Aerial crown-view tile of a tropical tree (Barro Colorado Island, Panama), acquired 20241216:
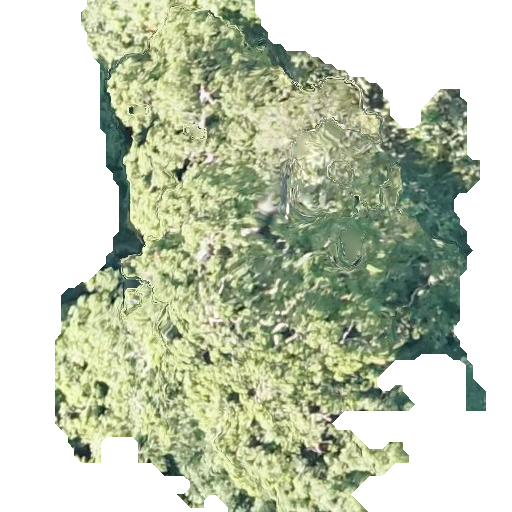
Species: Astronium graveolens
GBIF accepted scientific name: Astronium graveolens
Crown area: 243.652 m²